Question: When invalidating a view backed by a CATiledLayer, a previous tile remains "stuck" and isn't correctly invalidated.
This seems to happen when the view is invalidated (on the main thread), while at the same time, the tile render threads are still working on a previous version of the tile. Instead of caching the new version of the tile, the previous version is cached.
The view backed by CATiledLayer is a subview of a UIScrollView and is zoomable. The rendering of a tile can be expensive and can use the render thread for 10ms.
## Example
Example code that demonstrates this issue: <URL>
1. In a CATiledLayer, start rendering all red tiles (this would take about 3 seconds to complete)
2. Each render step takes about 10ms
3. During rendering (after 800ms), invalidate the complete view: tiledView.setNeedsDisplay()
4. Start rendering all gray tiles (this again takes about 3 seconds)
5. Two tiles (randomly?) remain red, instead of becoming gray.
See the 'update' function here: <URL>

## Workaround?
This seems to be a bug in the implementation of 'CATiledLayer'. Since I can't fix that, does anyone know of a good workaround for this issue?
I've filed a radar for this: <URL>
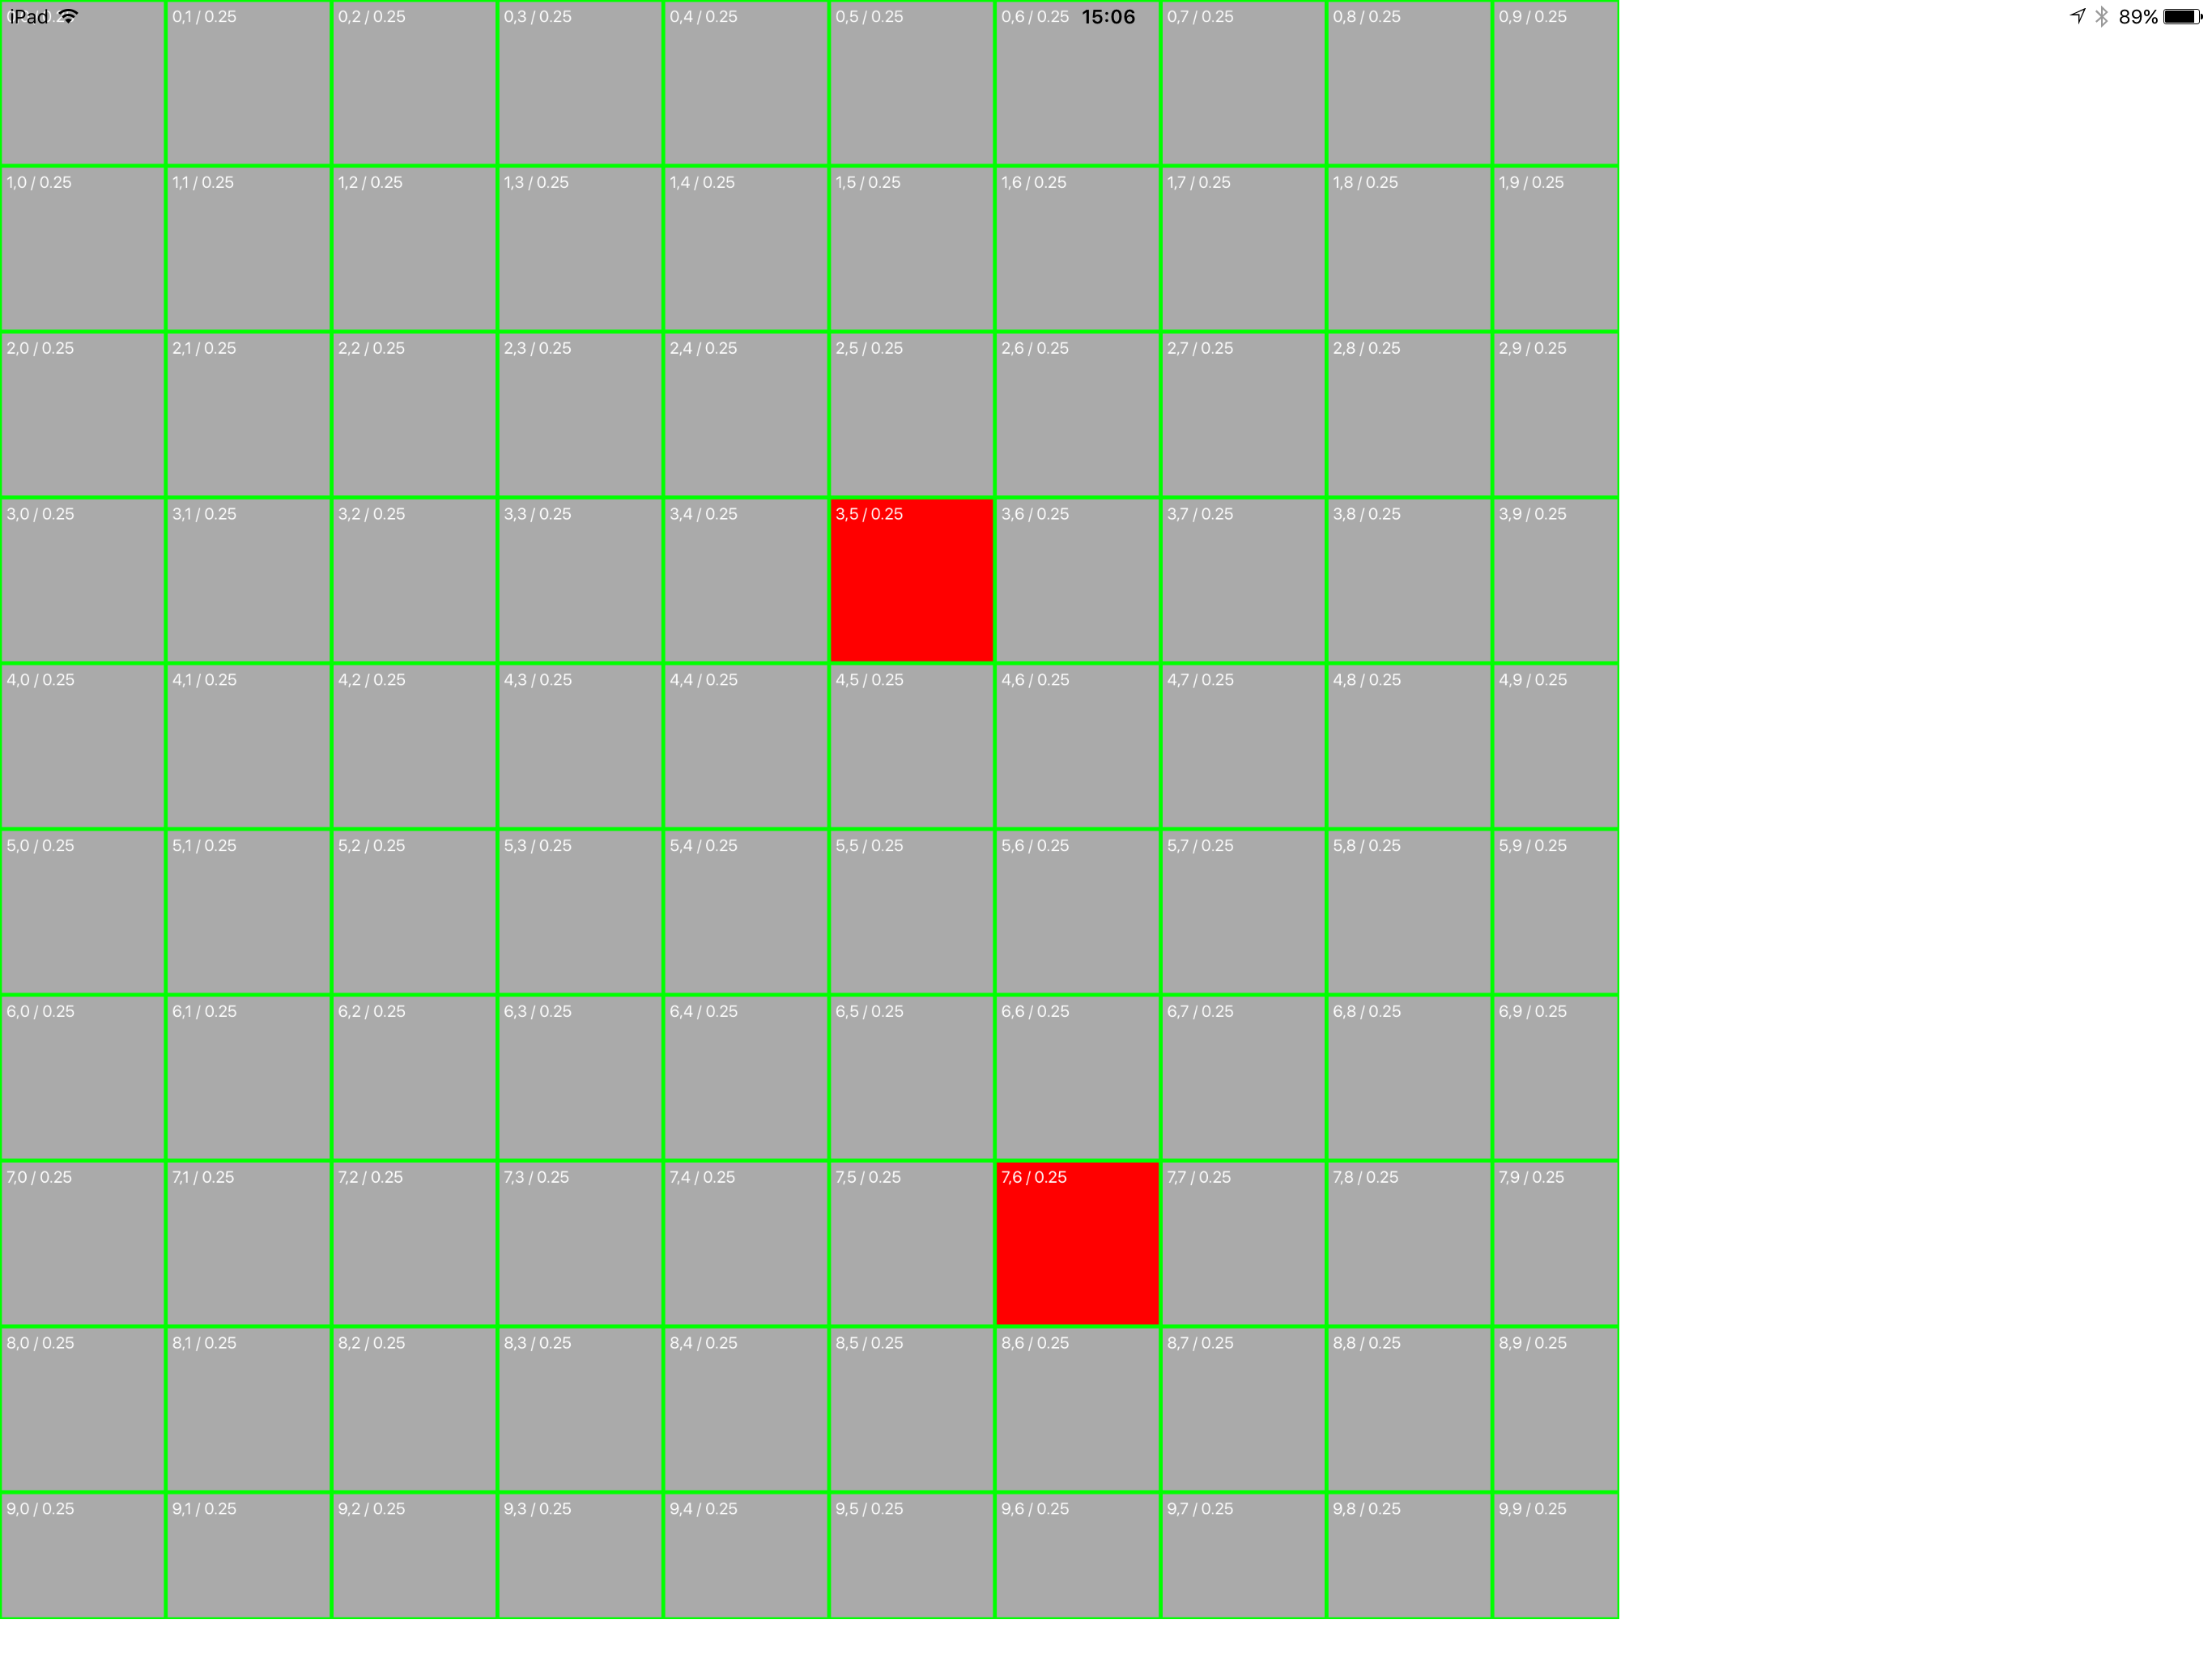
Answer: Based on some further logging I've added to the example project, I think the problem is this:
The 'CATiledLayer' has two render threads that draw each tile. If, during the execution of a 'draw(_: CGRect)' call a 'setNeedsDisplay' is called, the current execution of the 'draw' call is finished and the result is cached. The cached value is based on the previous "data source" (just the tile color in this example), rather that the updated data source.
An Apple support engineer provided me with a workaround:
- 'updateID'- 'draw(_: CGRect)''updateID'- 'updateID'- 'draw(_: CGRect)''updateID'- 'setNeedsDisplay'
Extract:
'''
override func draw(_ rect: CGRect) {
let originalID = updateID
// all actual (slow) drawing code here...
if originalID != updateID {
// dispatch a redraw request, but wait a little while first
DispatchQueue.main.asyncAfter(deadline: .now() + .milliseconds(17)) {
self.layer.setNeedsDisplayIn(rect)
}
}
}
'''